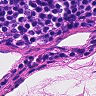
Metastatic tissue present: no